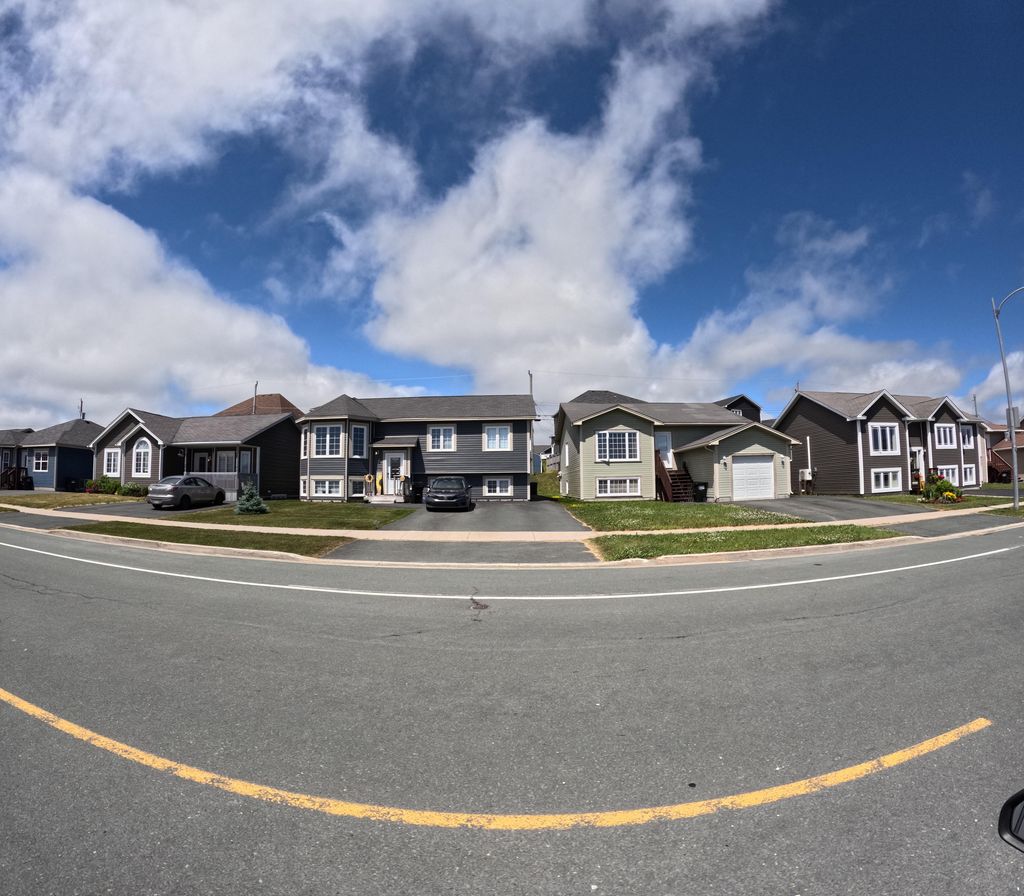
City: st_johns